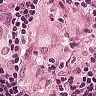
Metastatic tissue present: yes